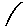
Label: line